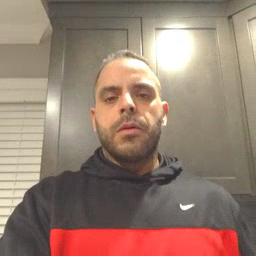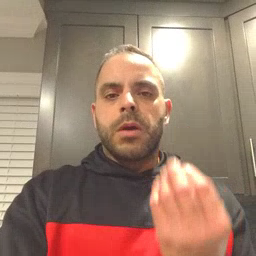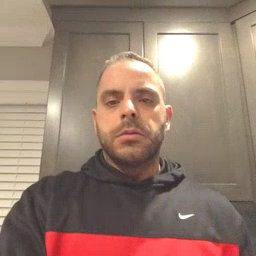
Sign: wet